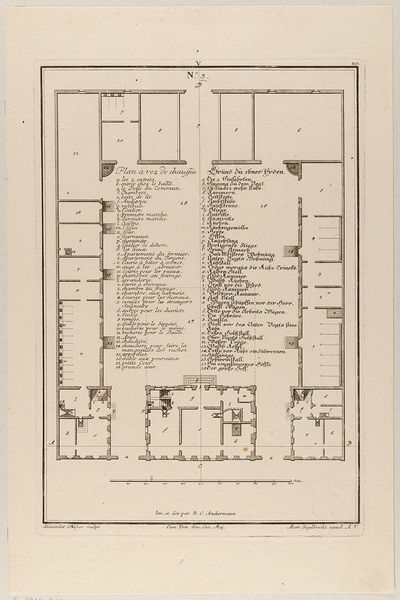
Titel: Grundriss des Hauses eines Bürgermeisters/Gerichtsvollziehers
Künstler: Martin Engelbrecht
Standort: Hamburg
Institution: Museum für Kunst und Gewerbe Hamburg
Schlagwörter: barock, rahmen, schrift, papier, grafik, graphik, vergilbt, zahlen, fotografie, photographie, rechtecke, druckgraphik, druckgrafik, radierung, seite, buchstaben, entwurf, ecken, plan, erklärung, grundriss, maßeinheit, wasserzeichen, reproduktionen, barockzeit, barockzeitalter, druckerzeugnisse, architekturdarstellungen, gebäudes, ornamentstich, vorlageblätter